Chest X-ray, PA view. Patient: 10 years old, sex M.
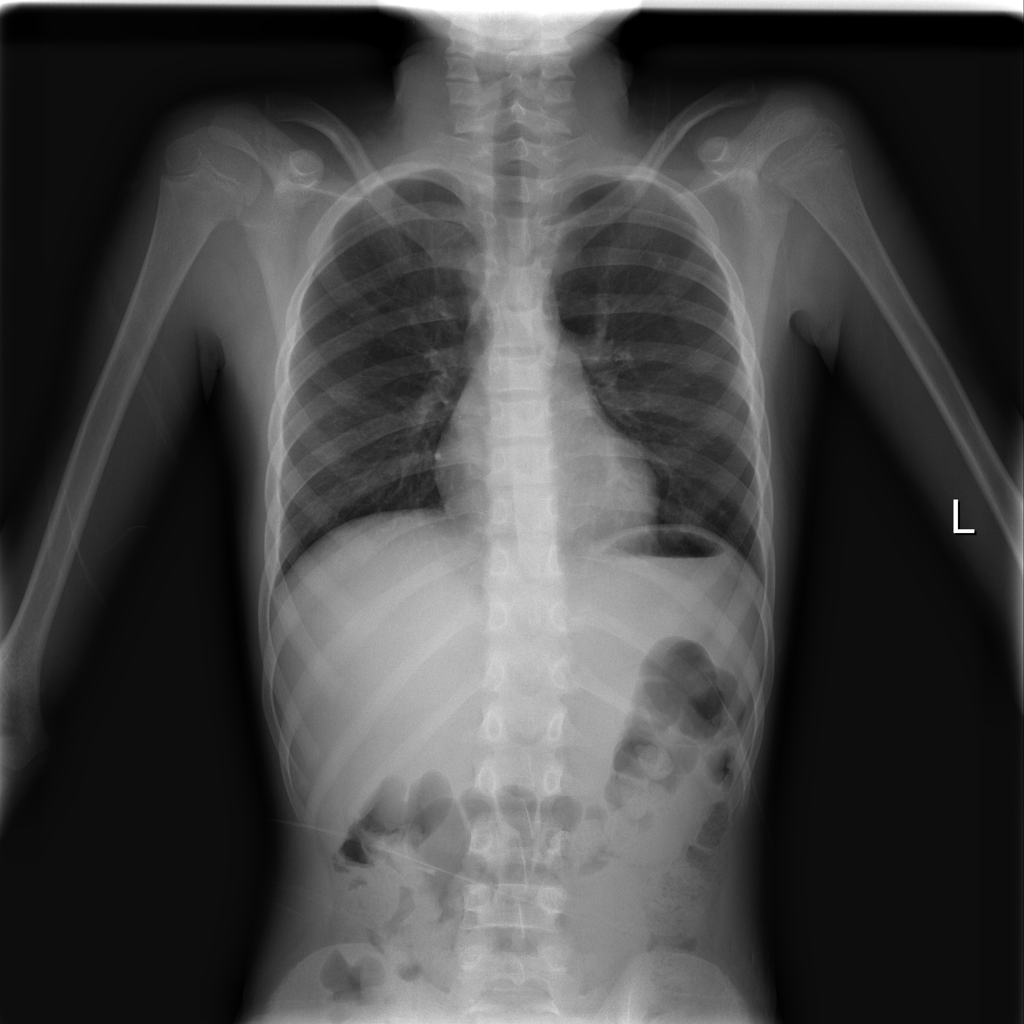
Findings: No Finding